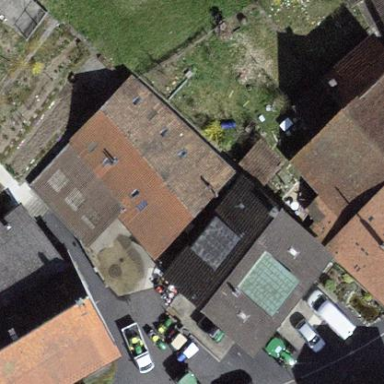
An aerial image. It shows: Building with tiled roof.